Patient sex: F
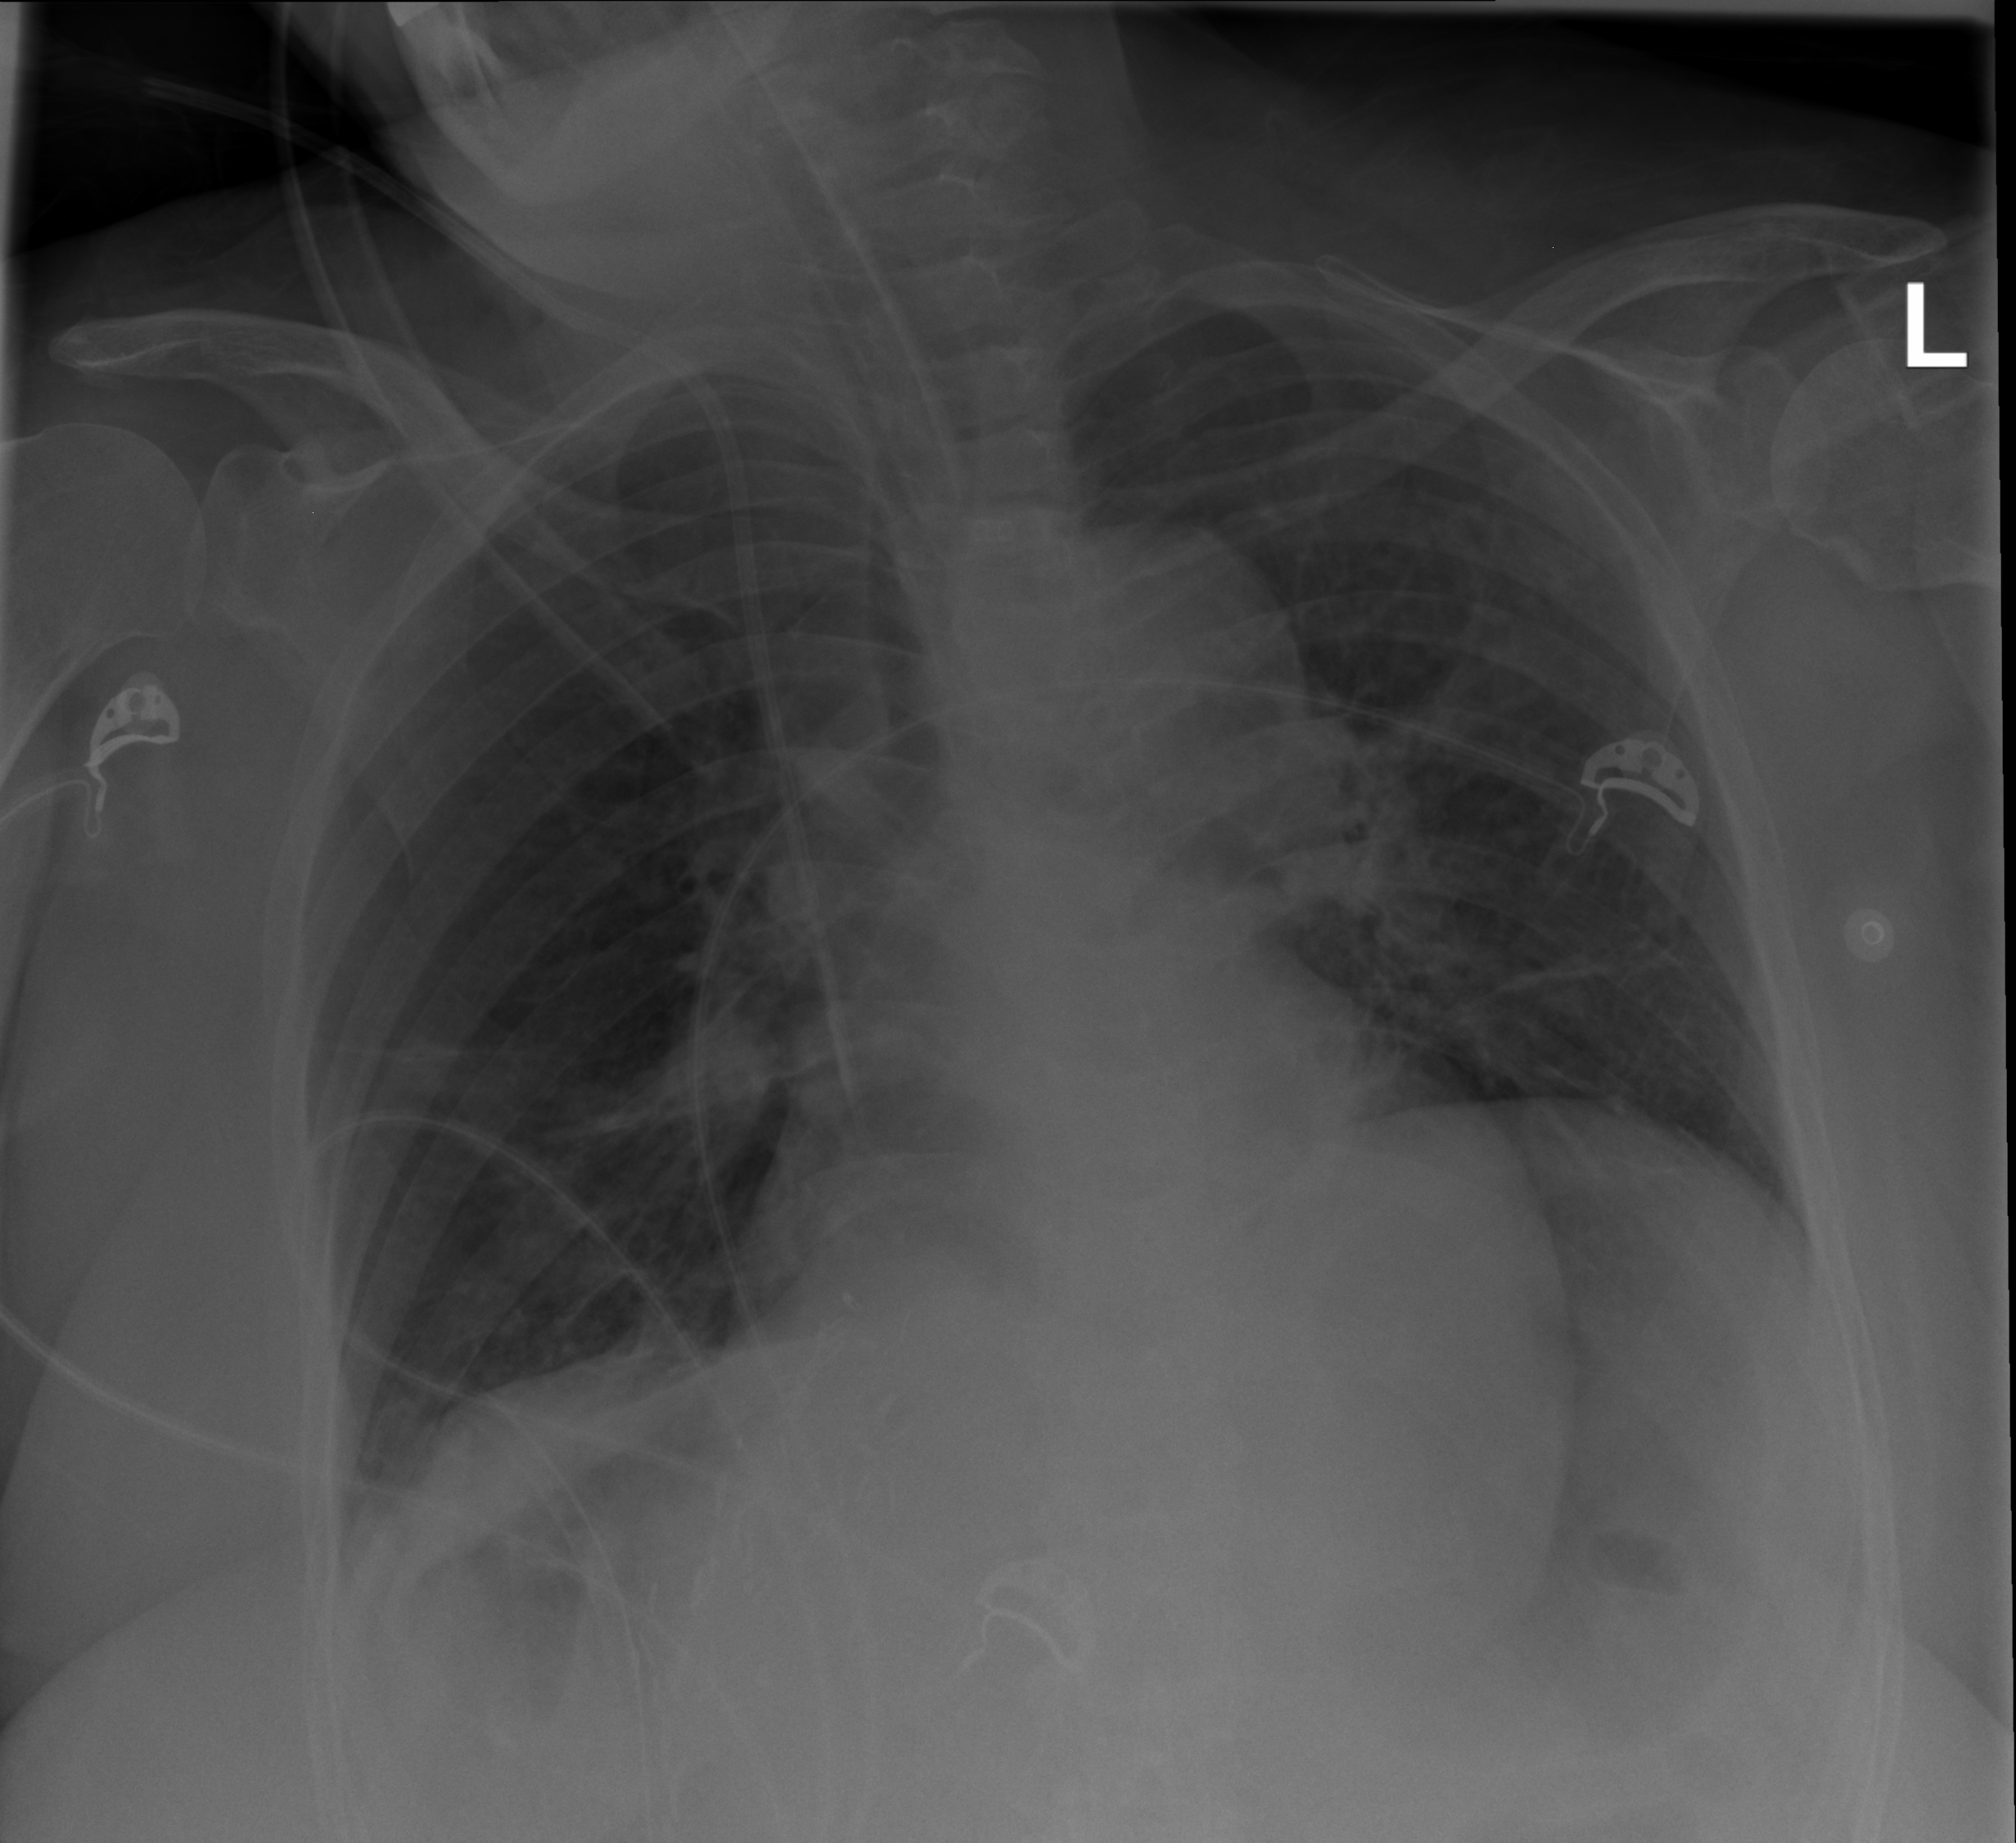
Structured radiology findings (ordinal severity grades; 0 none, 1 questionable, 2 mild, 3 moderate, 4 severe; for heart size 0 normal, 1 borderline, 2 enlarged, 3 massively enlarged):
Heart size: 1
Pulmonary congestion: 0
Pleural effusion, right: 0
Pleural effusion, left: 0
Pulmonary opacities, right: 2
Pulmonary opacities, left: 2
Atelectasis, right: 2
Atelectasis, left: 2